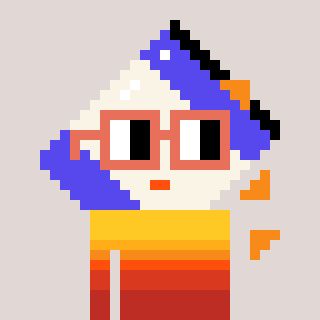
a pixel art character with square orange glasses, a chips-shaped head and a orange-colored body on a warm background